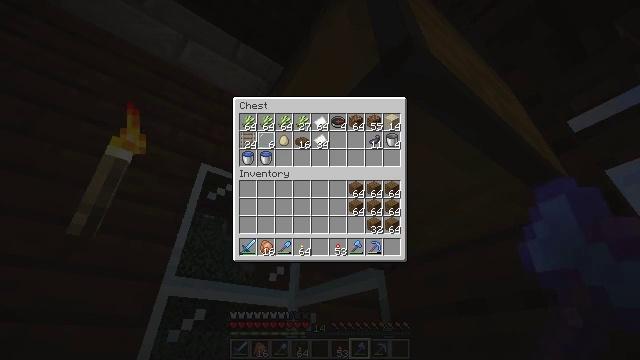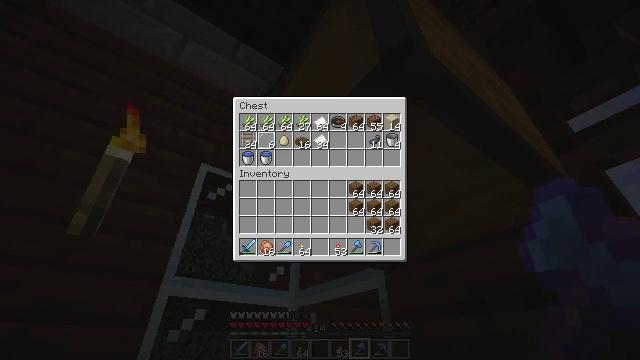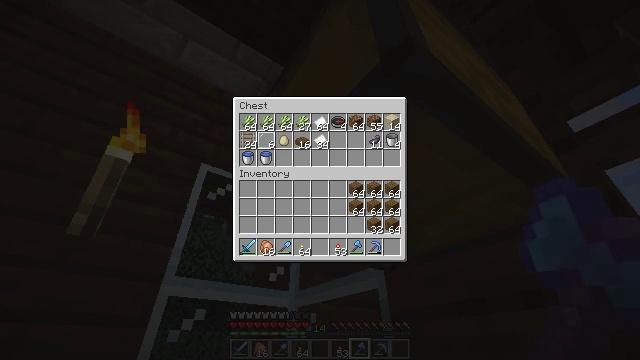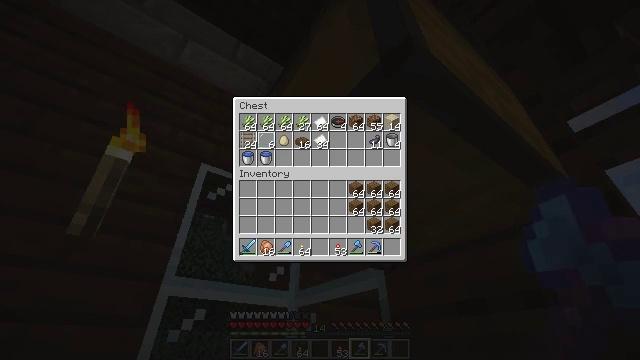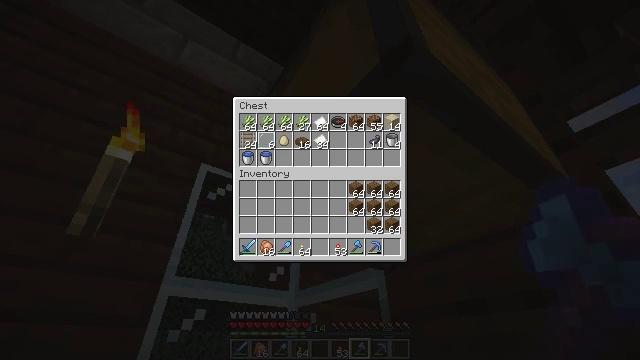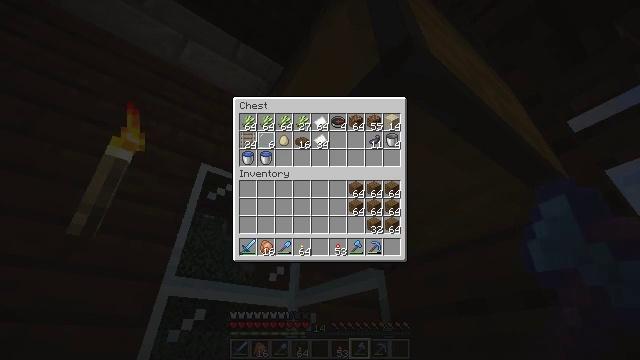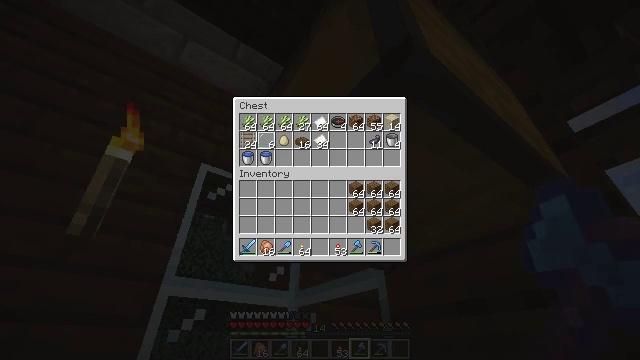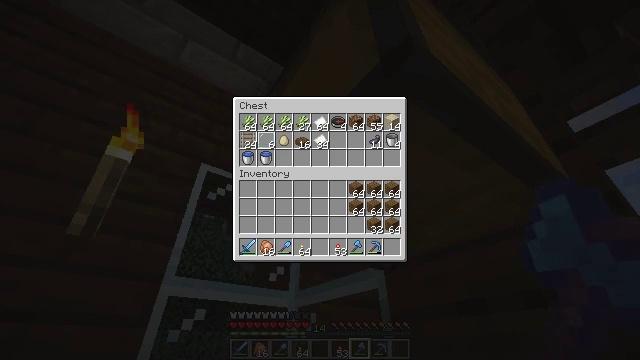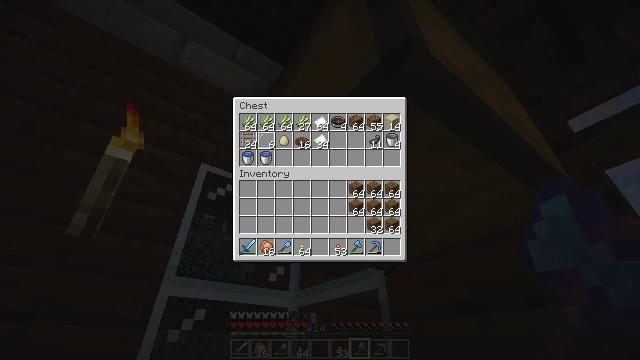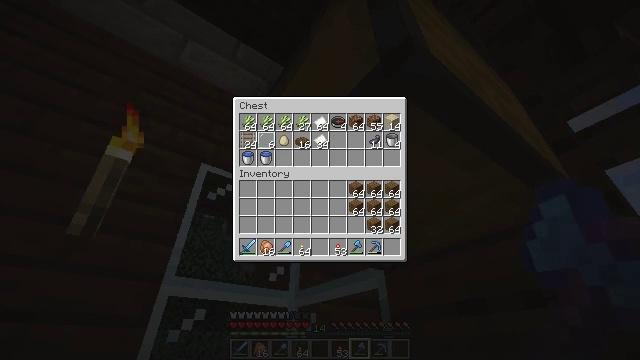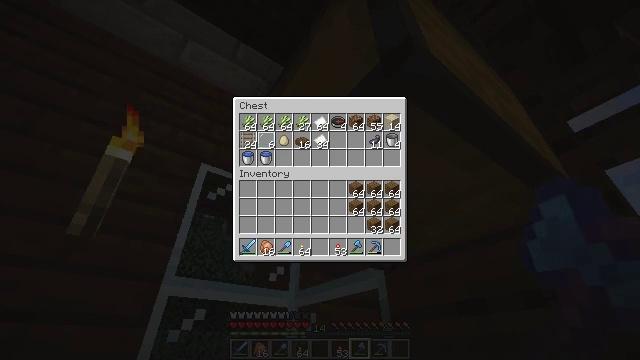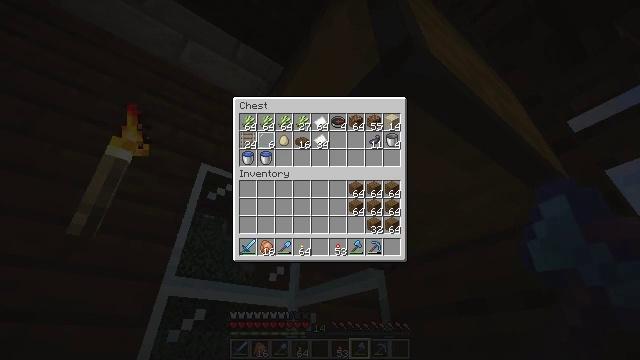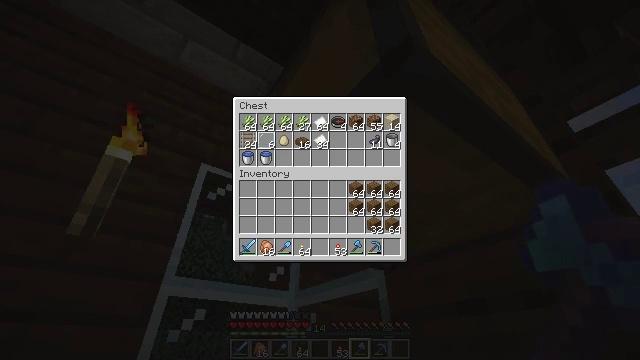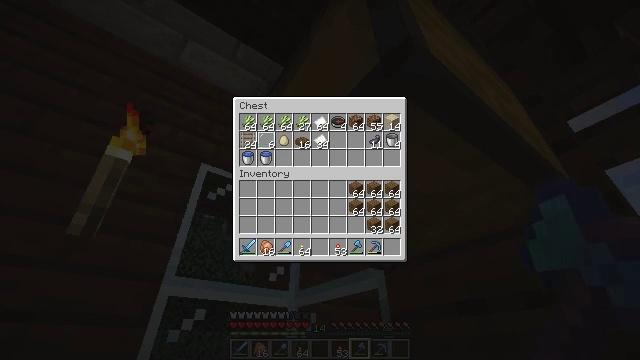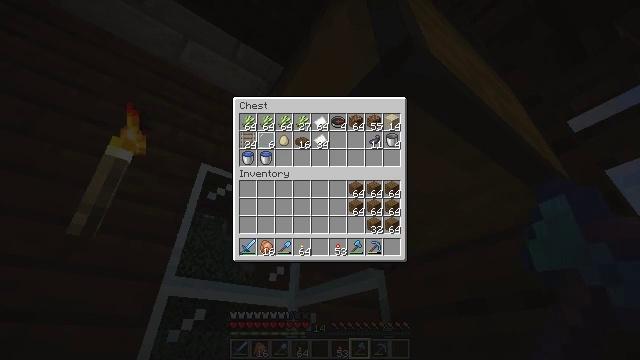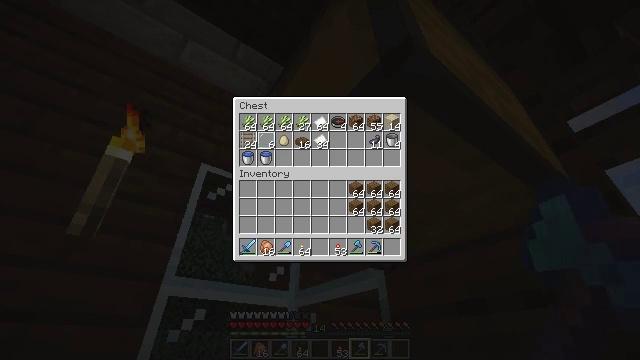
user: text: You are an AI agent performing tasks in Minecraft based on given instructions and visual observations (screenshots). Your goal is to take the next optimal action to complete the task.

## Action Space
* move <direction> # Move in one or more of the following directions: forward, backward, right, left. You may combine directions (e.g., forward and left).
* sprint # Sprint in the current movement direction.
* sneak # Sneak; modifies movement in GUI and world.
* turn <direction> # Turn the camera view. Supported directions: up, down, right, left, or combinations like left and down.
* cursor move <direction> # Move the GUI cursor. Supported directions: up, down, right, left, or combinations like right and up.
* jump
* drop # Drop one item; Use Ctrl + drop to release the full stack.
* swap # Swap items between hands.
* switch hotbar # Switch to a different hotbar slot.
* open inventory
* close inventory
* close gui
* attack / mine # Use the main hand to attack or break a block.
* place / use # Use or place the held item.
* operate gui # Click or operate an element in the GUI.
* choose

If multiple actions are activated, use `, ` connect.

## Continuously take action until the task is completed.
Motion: motion action
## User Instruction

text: Craft a brown bed using wool and a crafting table.
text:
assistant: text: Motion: no_op
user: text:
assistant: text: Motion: no_op
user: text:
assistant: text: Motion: no_op
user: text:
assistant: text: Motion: no_op
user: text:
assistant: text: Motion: no_op
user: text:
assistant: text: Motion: no_op
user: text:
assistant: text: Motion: no_op
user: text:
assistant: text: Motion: no_op
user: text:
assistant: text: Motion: no_op
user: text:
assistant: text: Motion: no_op
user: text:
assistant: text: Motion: no_op
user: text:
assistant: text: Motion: no_op
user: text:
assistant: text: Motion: no_op
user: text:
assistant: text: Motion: no_op
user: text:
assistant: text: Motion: no_op
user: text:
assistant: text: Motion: no_op
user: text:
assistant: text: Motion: no_op
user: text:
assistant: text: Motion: no_op
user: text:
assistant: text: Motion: no_op
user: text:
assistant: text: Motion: no_op
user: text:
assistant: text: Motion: no_op
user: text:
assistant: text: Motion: no_op
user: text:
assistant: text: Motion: no_op
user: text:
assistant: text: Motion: no_op
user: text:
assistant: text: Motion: no_op
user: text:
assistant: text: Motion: no_op
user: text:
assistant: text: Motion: no_op
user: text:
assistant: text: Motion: no_op
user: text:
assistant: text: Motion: no_op
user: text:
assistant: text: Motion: no_op